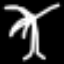
Label: palm tree